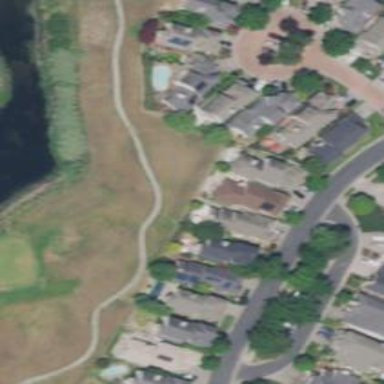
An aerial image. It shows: Path for both roads and golfers.